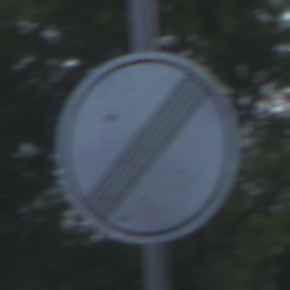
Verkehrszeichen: EndeSaemtlicherBegrenzungen
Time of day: MorningAfternoon
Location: Outdoor (Nature)
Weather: PartlyCloudy
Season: NotSpecified
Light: Natural